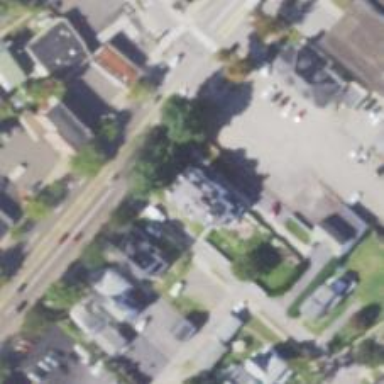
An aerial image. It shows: Veterinary facility.